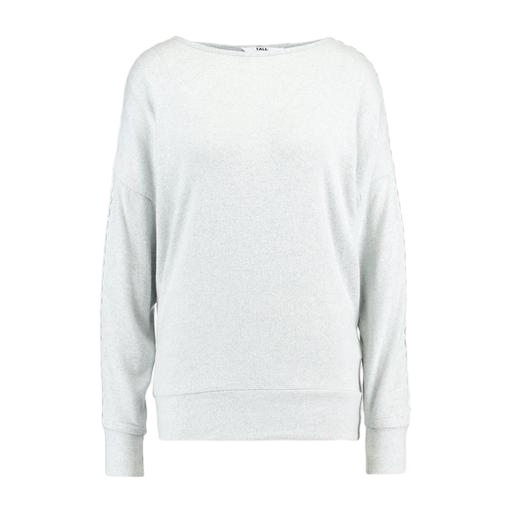
long-sleeve top, crewneck shirt, long sleeve, white background